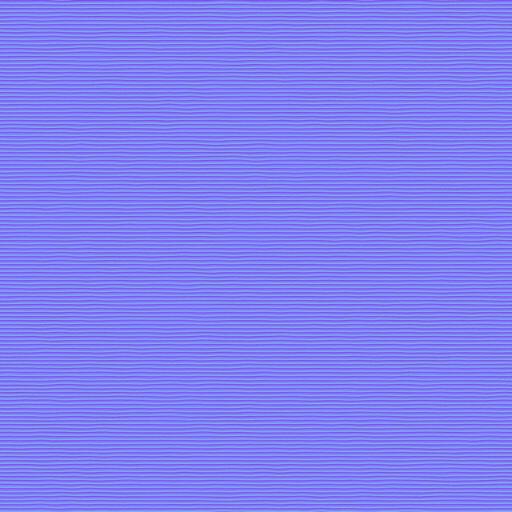
blue carpet cloth dark fabric floor